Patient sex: M
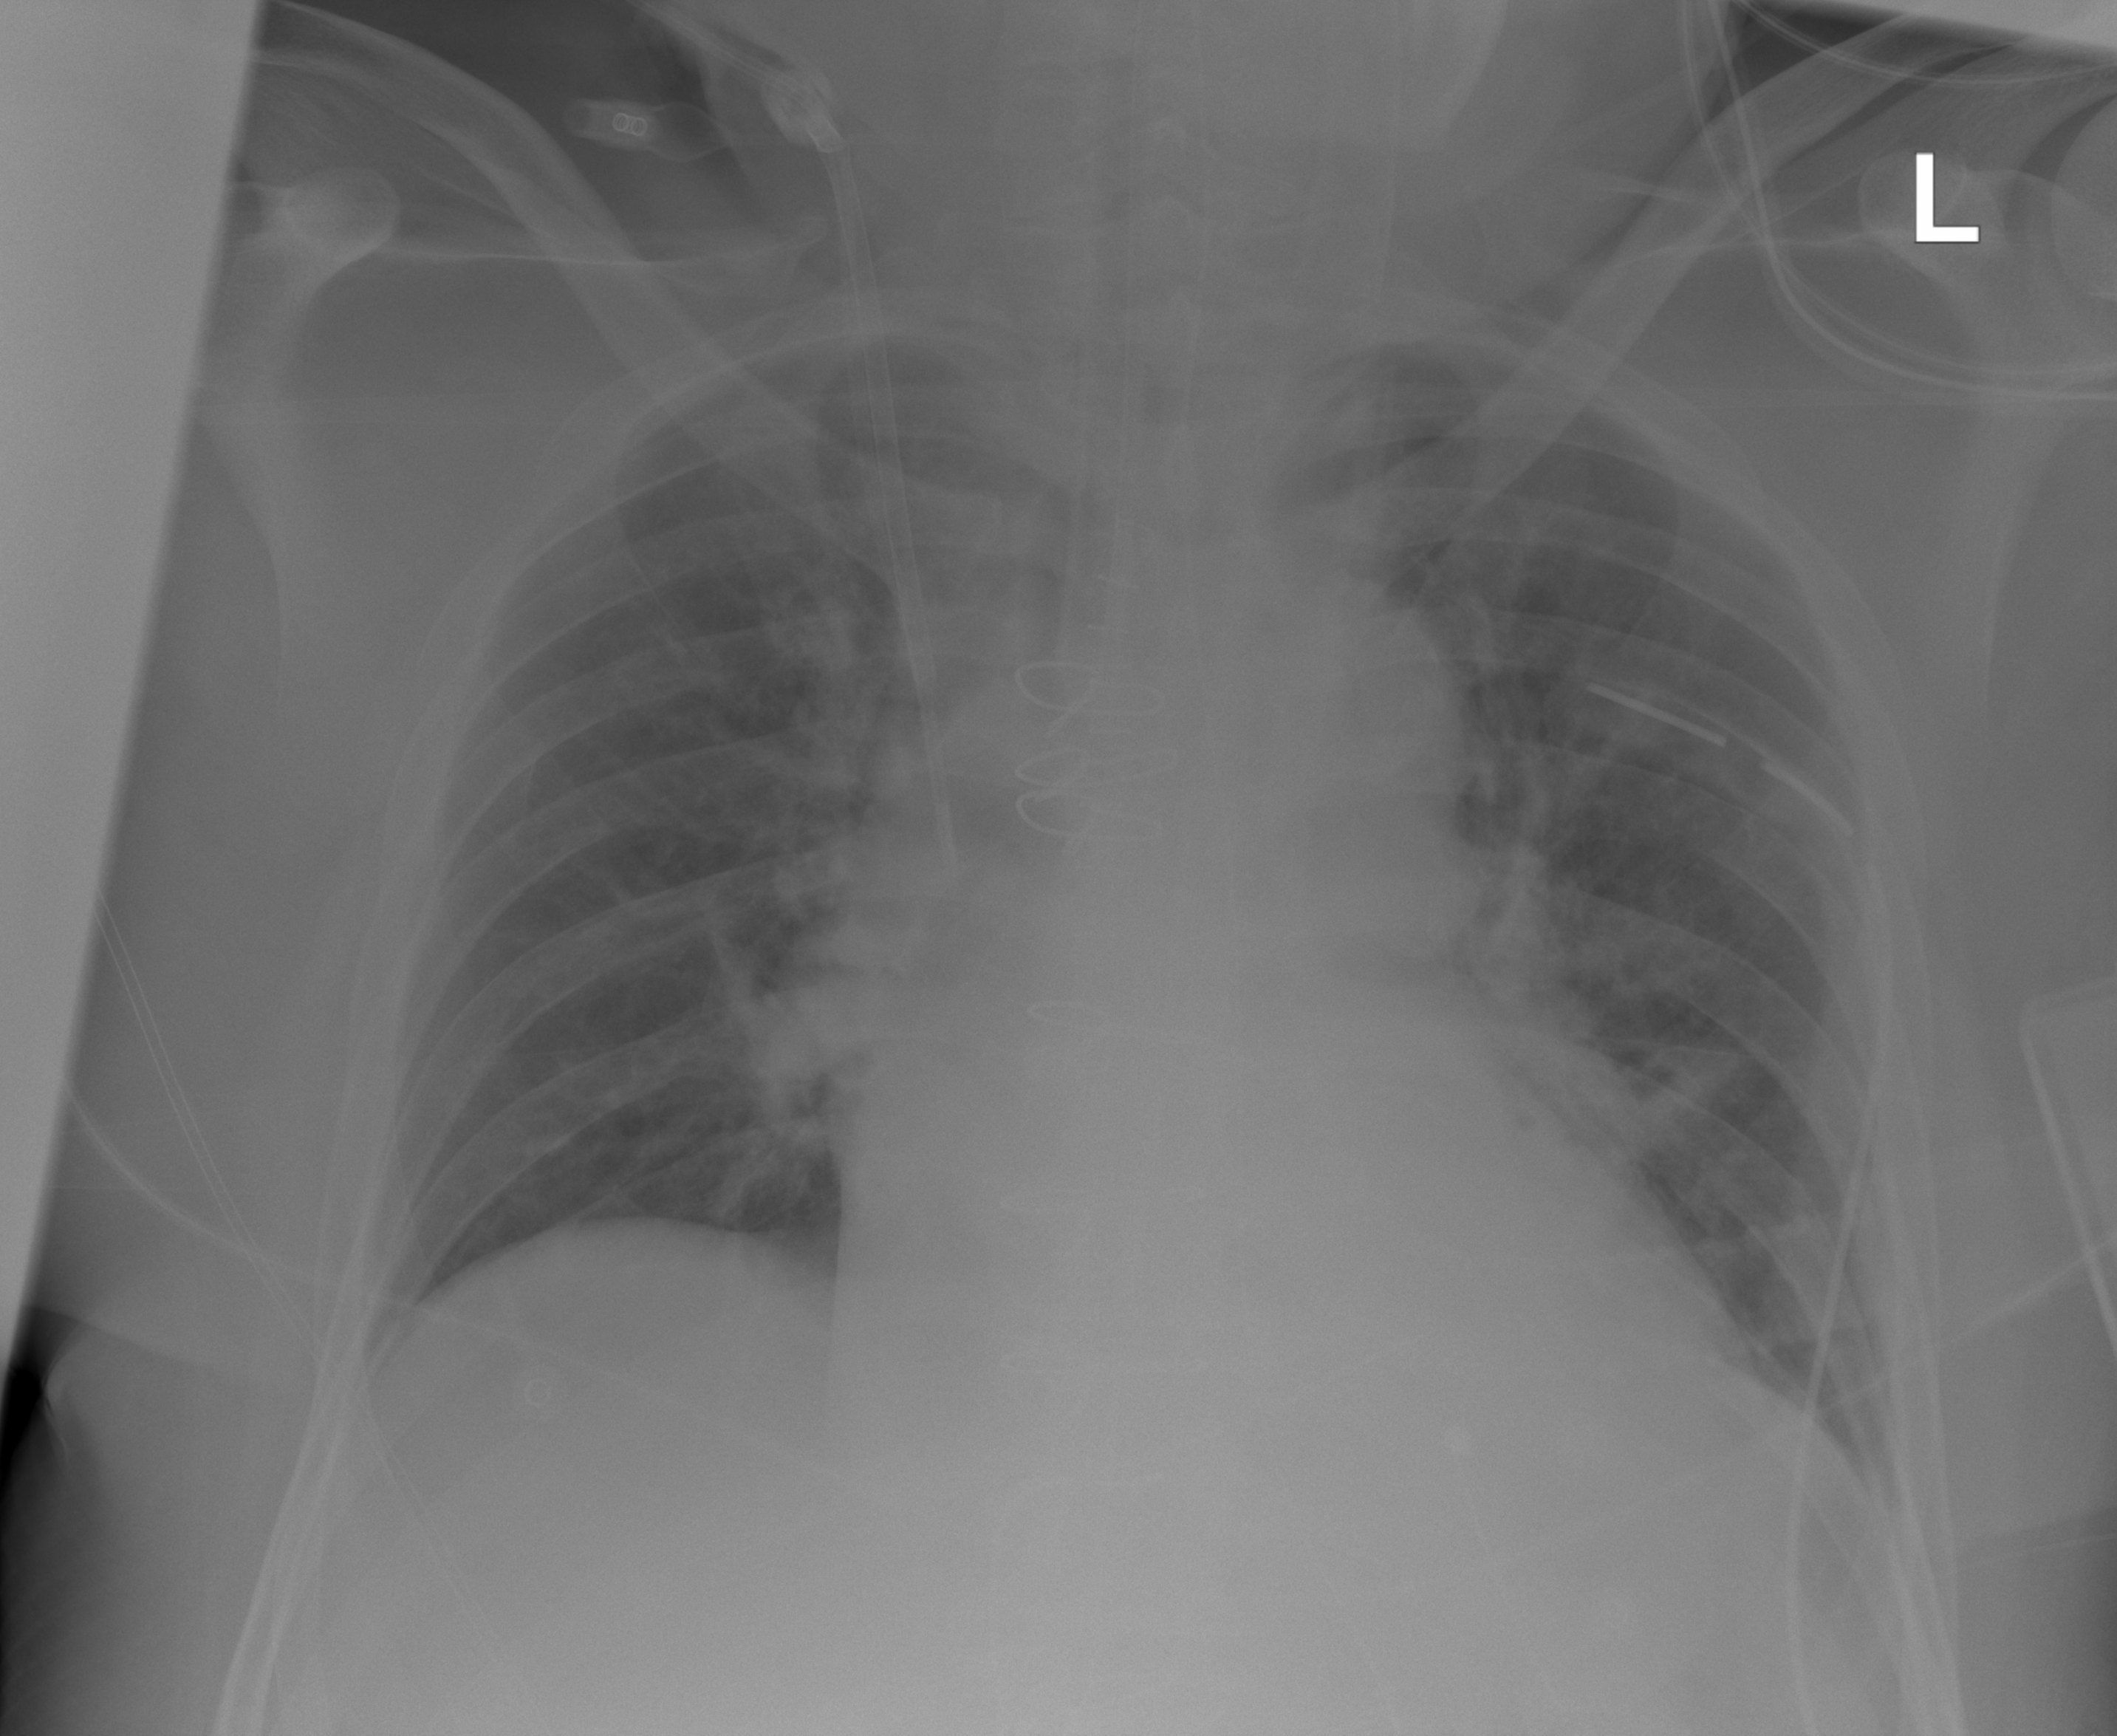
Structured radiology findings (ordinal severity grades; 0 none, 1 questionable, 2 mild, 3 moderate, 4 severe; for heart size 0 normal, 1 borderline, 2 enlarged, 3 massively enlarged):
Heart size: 2
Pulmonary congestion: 2
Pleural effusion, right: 1
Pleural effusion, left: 1
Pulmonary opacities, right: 1
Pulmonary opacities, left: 1
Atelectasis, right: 0
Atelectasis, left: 0